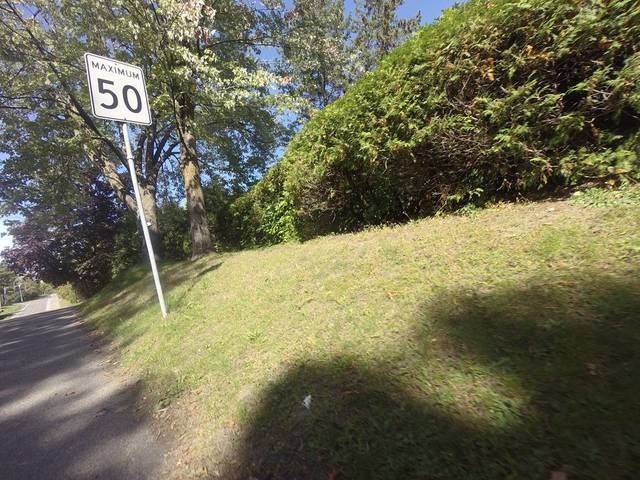
Region: Canada
Coordinates: 45.522, -73.872